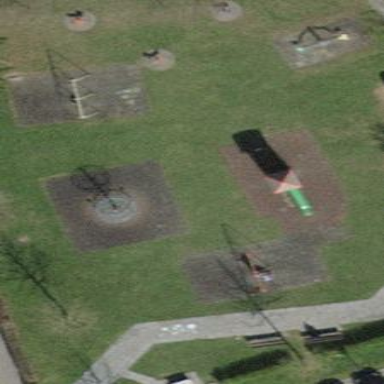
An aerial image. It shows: Playground area for leisure activities on the land.